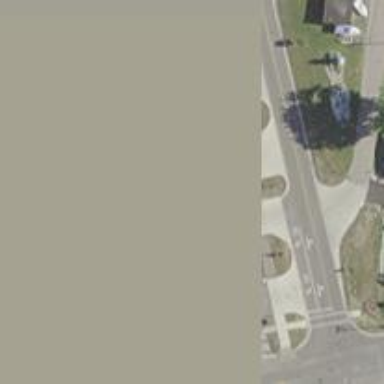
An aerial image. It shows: Asphalt cycleway with crossing.